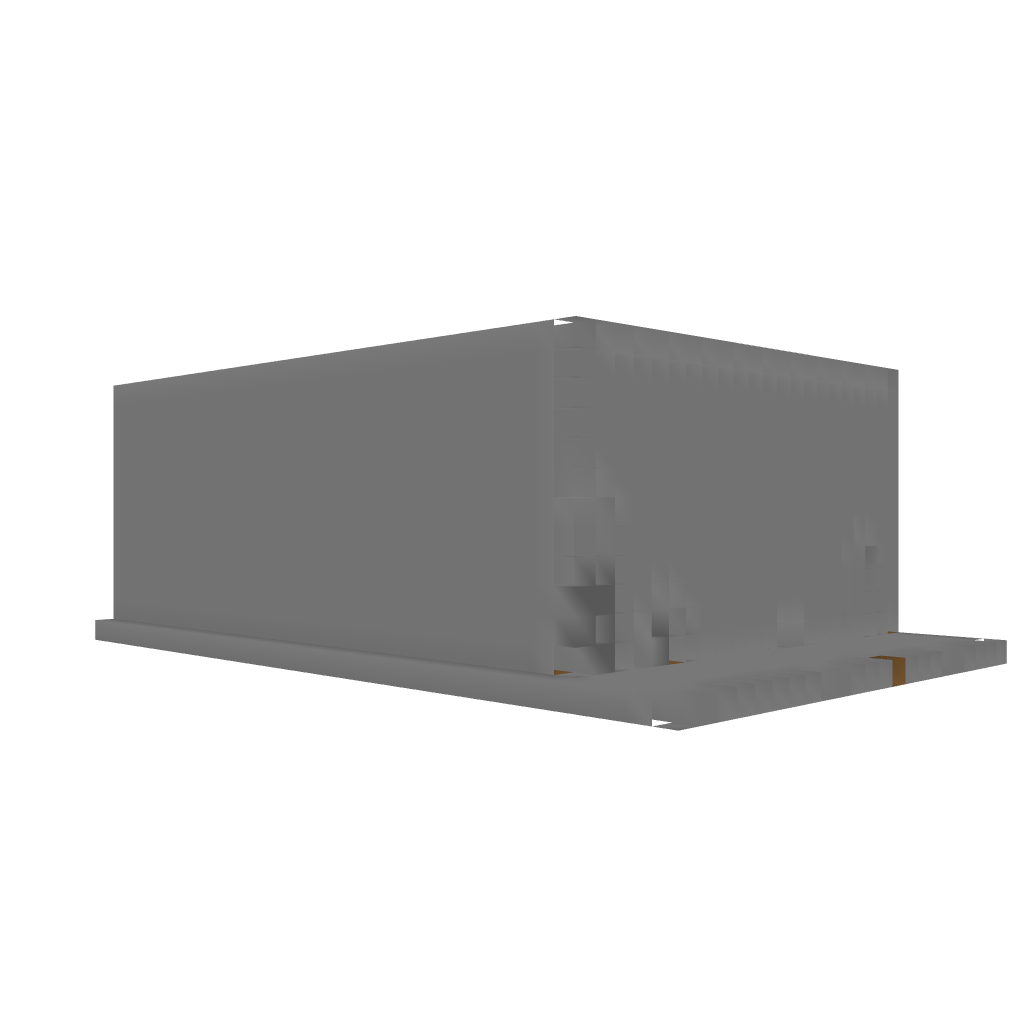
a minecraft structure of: Shop For Servers bad low quality